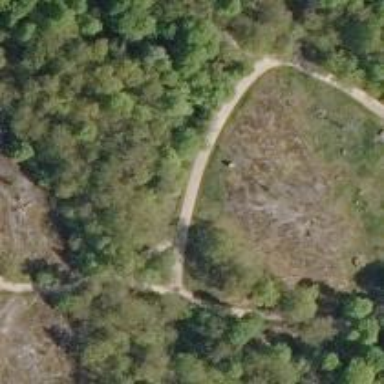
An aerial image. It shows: Footway.